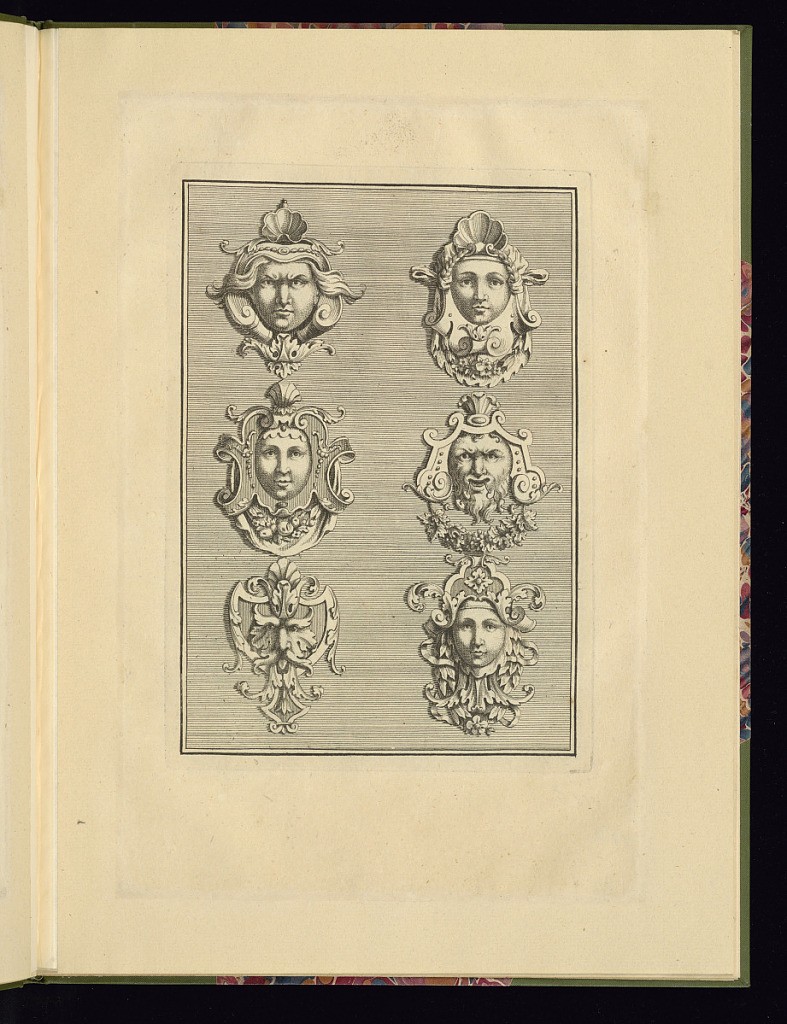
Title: Six Mask Designs
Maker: Johann Leonhard Eisler, German, 1672 – 1733
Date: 1720-25
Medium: Etching and engraving on laid paper
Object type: Print
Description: Six grotesque mascarons or mask designs featuring scrolling acanthus leaves, fleurons, shells, feathers, rosettes, drapery, fruit, and leaves.